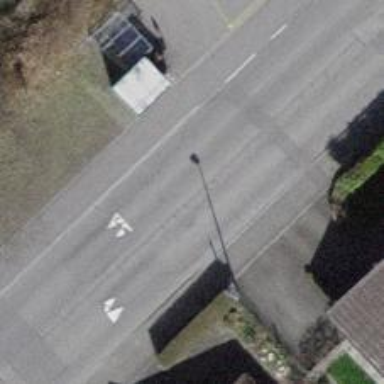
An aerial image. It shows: Public transport stop position.